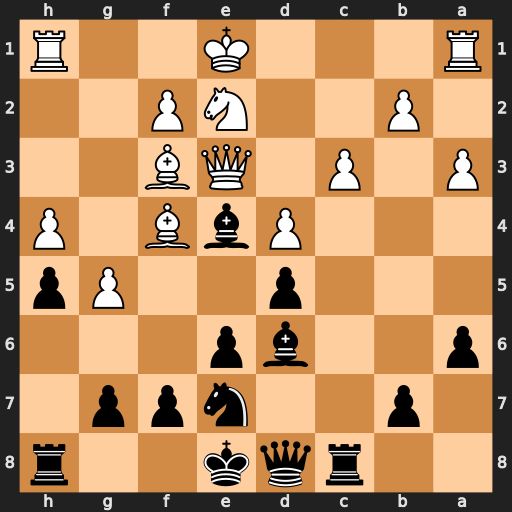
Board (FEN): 2rqk2r/1p2npp1/p2bp3/3p2Pp/3PbB1P/P1P1QB2/1P2NP2/R3K2R
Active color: b
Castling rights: KQk
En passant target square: -
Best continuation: Nf5 Qd2 Bxf3